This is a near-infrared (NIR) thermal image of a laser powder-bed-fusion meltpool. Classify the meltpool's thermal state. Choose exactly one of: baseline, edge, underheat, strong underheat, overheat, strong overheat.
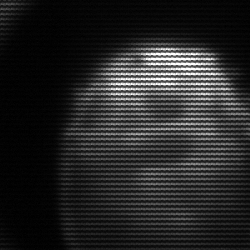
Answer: edge